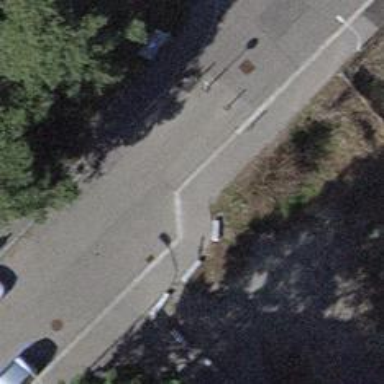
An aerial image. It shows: Block barrier.